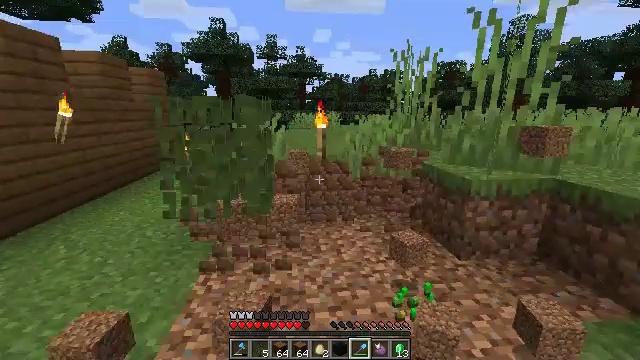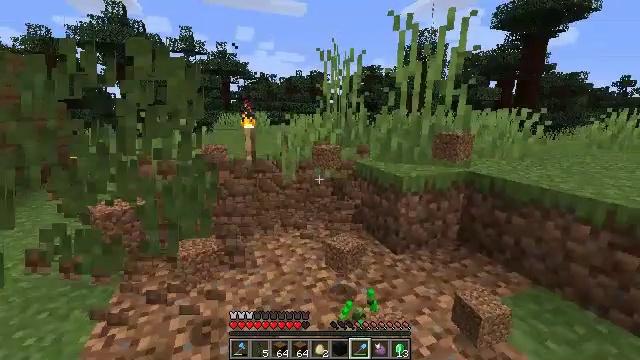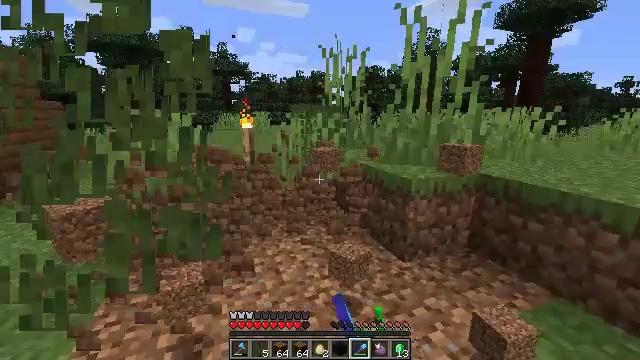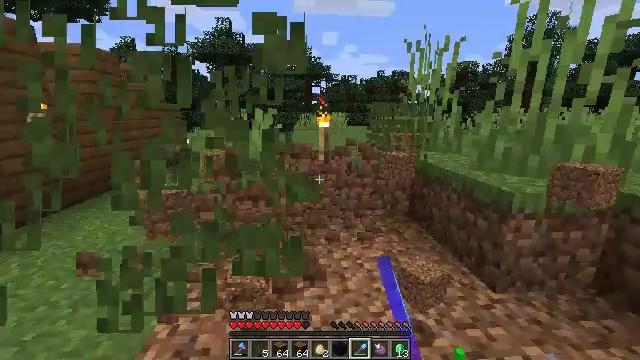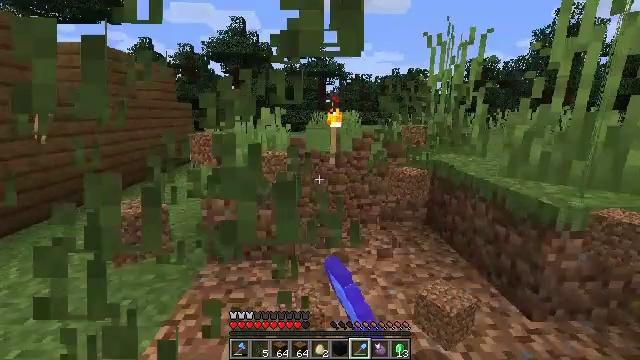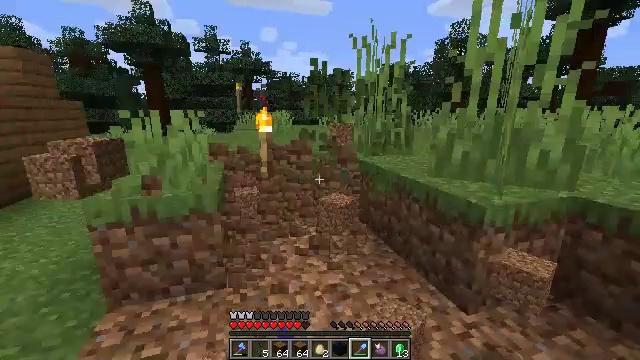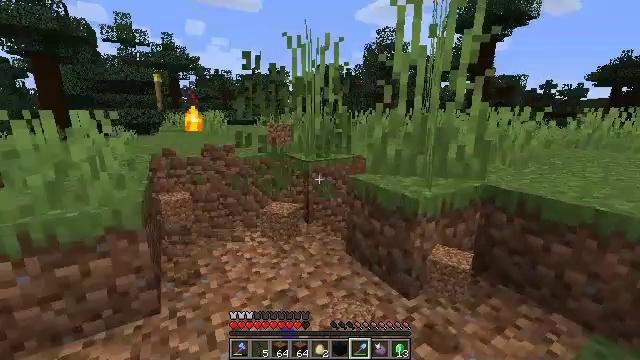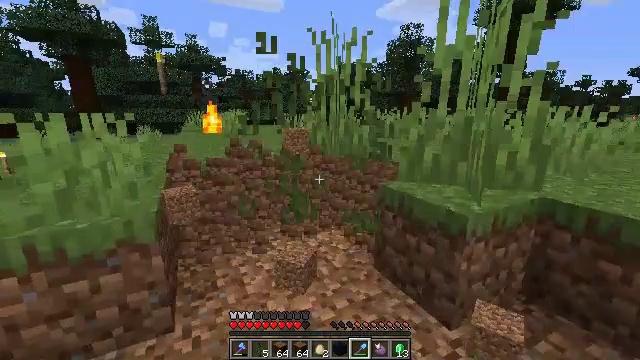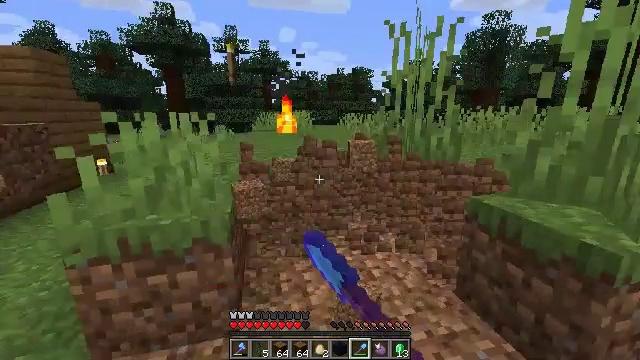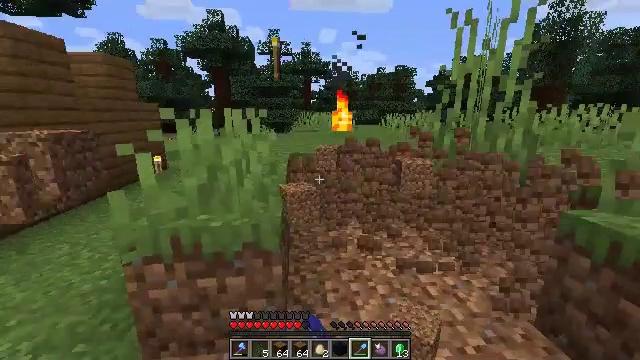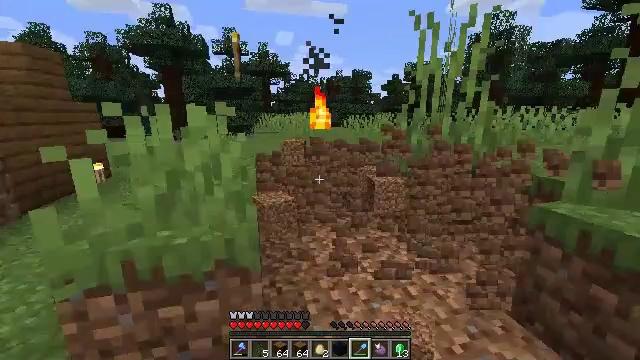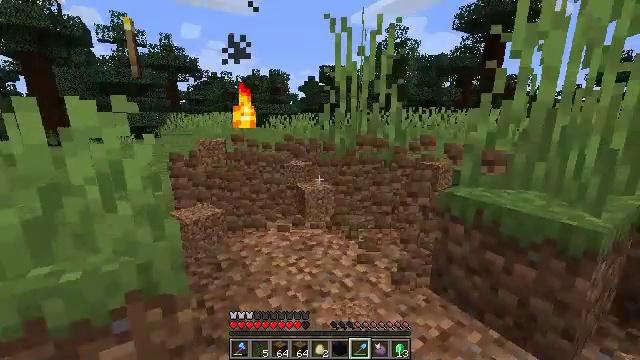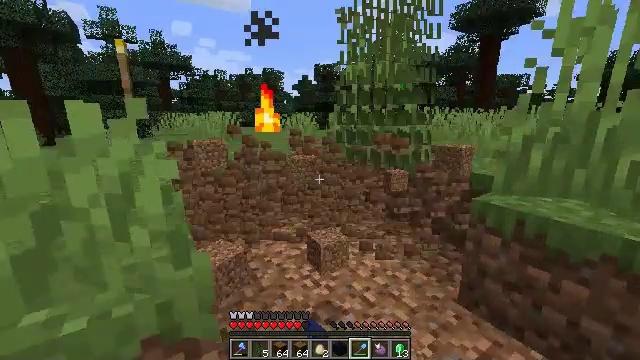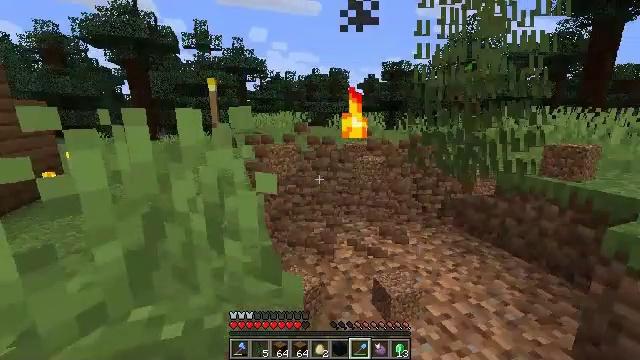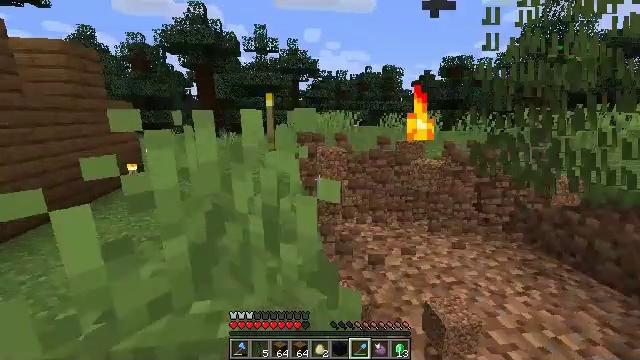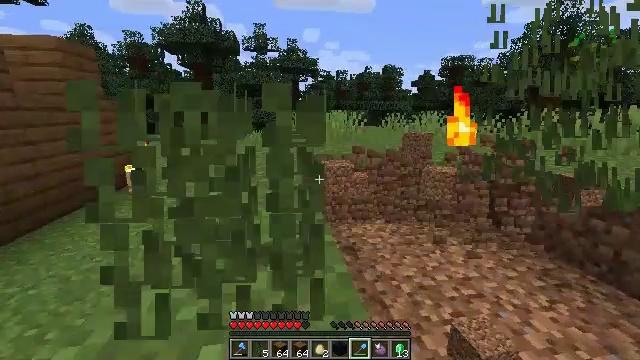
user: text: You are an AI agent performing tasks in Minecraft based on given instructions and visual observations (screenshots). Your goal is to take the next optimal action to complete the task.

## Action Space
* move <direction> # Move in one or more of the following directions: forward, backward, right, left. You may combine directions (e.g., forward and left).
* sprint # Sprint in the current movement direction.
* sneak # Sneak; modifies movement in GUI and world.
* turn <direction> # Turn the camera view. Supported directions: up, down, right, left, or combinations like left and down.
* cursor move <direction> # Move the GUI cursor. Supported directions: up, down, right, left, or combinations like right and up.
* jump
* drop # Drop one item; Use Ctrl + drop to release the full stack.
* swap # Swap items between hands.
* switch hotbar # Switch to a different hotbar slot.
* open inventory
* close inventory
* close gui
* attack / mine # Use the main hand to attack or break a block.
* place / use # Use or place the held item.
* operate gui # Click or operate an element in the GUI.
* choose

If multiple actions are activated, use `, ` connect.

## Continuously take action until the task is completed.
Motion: motion action
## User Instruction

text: Collect the grass block using a shovel.
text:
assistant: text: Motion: move forward, turn right, attack / mine
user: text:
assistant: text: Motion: move forward, attack / mine
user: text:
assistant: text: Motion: move forward, turn left, attack / mine
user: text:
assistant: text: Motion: move forward, turn left, attack / mine
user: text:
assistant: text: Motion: move forward, turn right, attack / mine
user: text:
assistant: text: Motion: move forward, turn right, attack / mine
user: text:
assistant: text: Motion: move forward and move left, turn left, attack / mine
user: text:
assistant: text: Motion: move forward and move left, turn left, attack / mine
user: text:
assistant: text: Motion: move forward and move left, turn left, attack / mine
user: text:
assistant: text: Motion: move forward and move left, turn right, attack / mine
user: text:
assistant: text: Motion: move forward and move left, turn right, attack / mine
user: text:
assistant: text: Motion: move forward and move left, turn right, attack / mine
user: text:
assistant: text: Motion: move forward and move left, turn left, attack / mine
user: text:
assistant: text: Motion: move forward and move left, turn left, attack / mine
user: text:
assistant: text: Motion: move forward and move left, attack / mine
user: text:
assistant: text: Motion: move forward and move left, turn right, attack / mine
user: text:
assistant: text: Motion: move forward and move left, turn right, attack / mine
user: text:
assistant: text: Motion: move left, turn up, attack / mine
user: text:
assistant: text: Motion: attack / mine